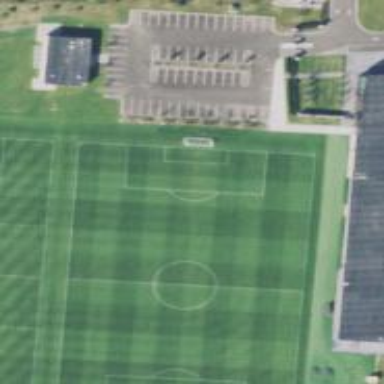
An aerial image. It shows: Soccer pitch for leisure land activities.